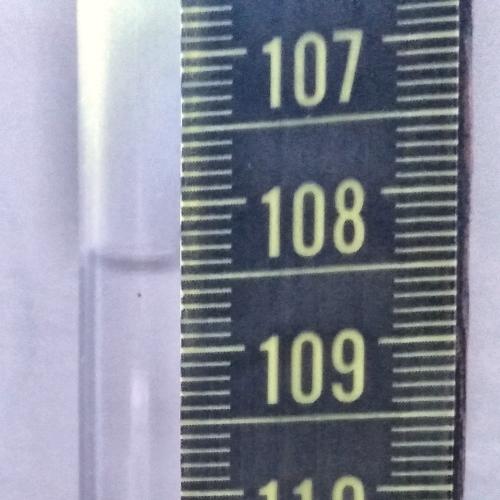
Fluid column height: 108.4 cm